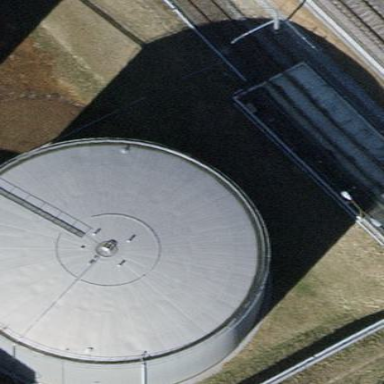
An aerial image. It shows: Industrial building housing storage tank.